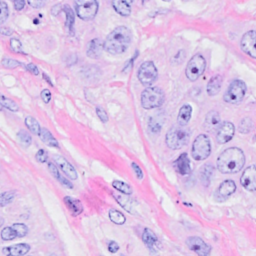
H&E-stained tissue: Breast